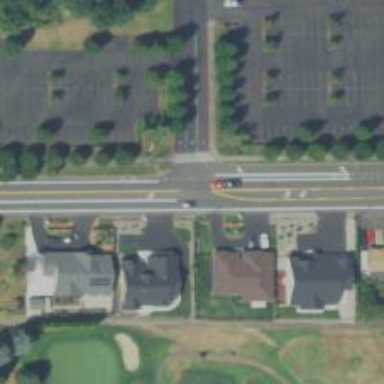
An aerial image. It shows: Tertiary road with sidewalk on the left.